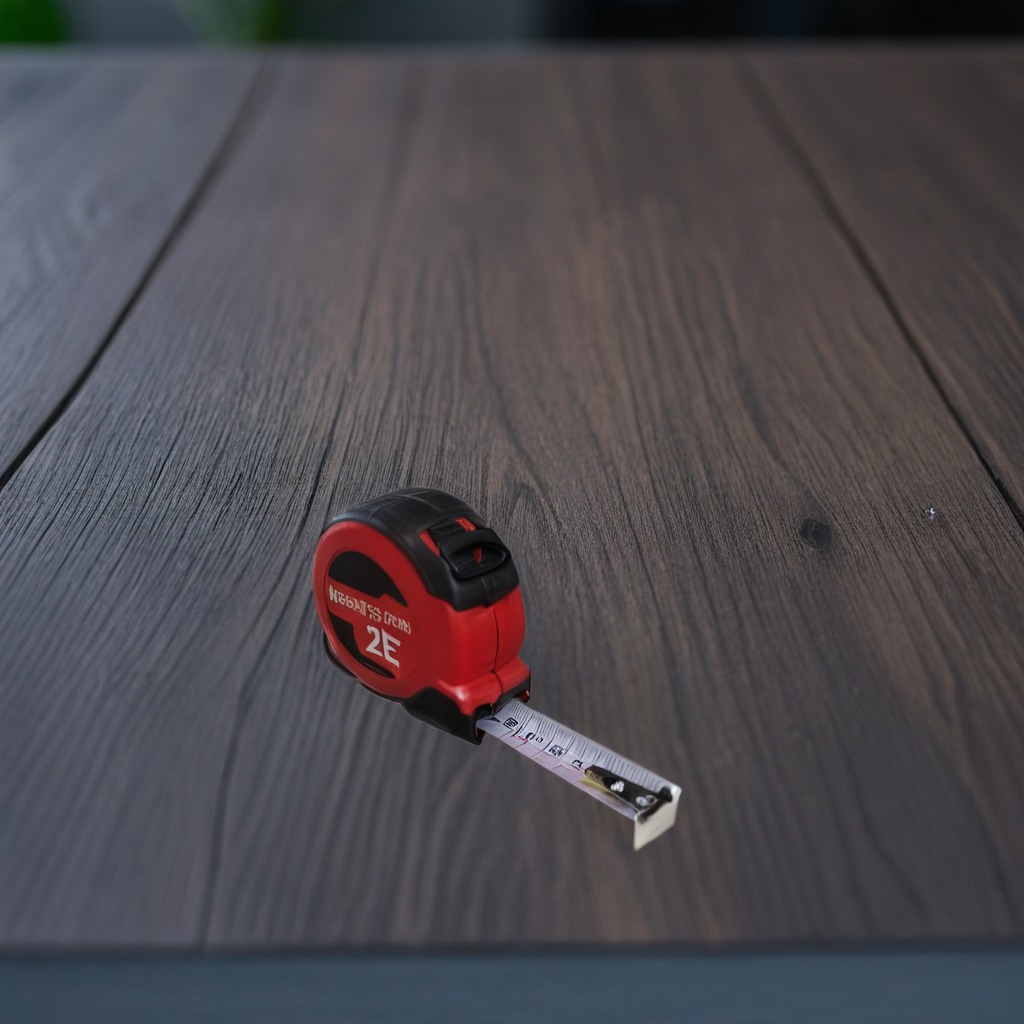
A measuring tape is lying on a old table with faint burn marks in a small garage at twilight.